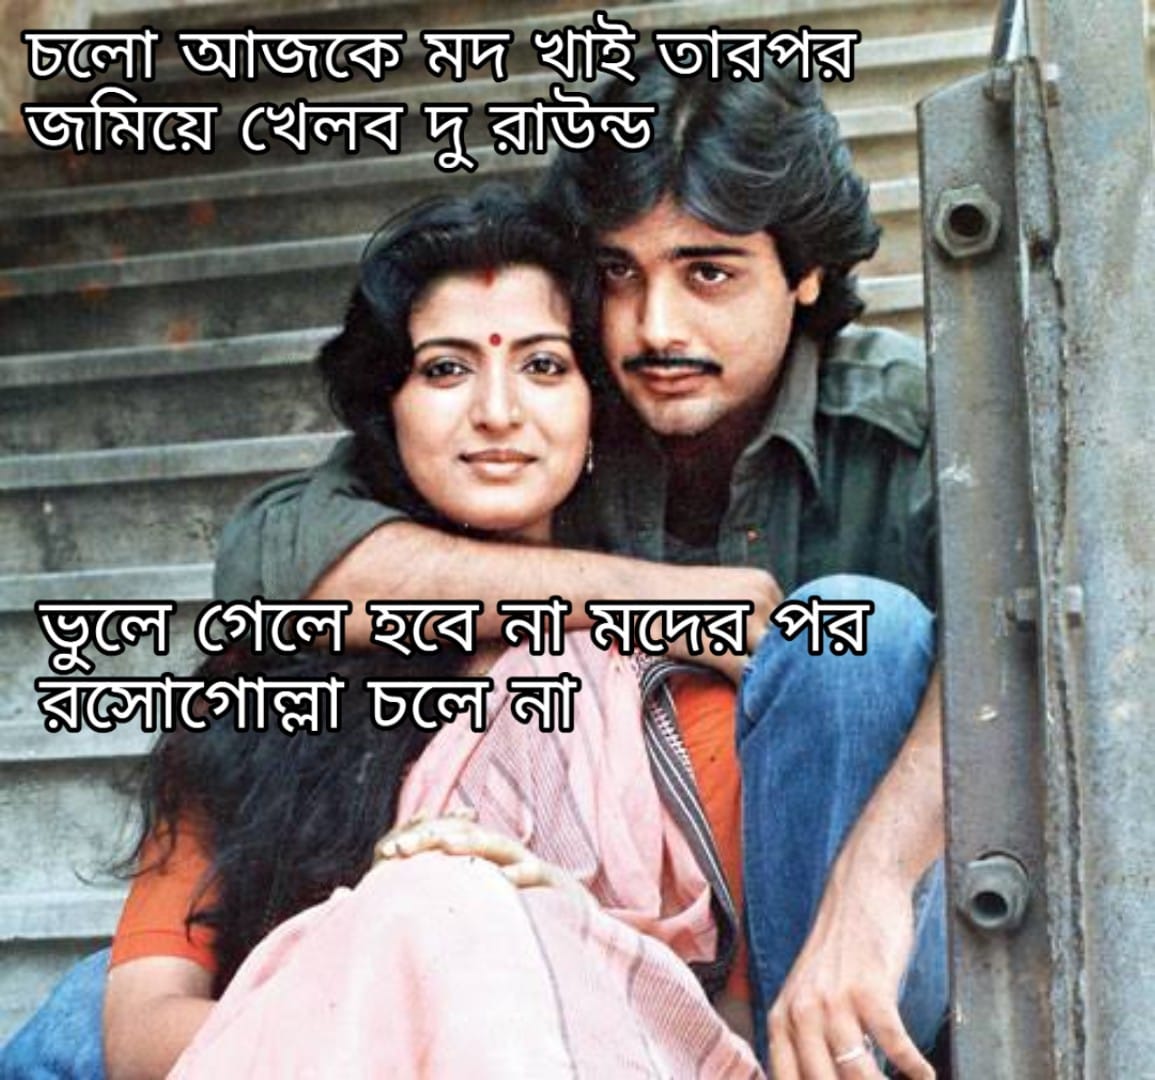
Caption: চলো আজকে মদ খাই তারপর জমিয়ে খেলব দু রাউন্ড     ভুলে গেলে হবে বাঁ মদের পর রসগোল্লা চলে না
Label: hate